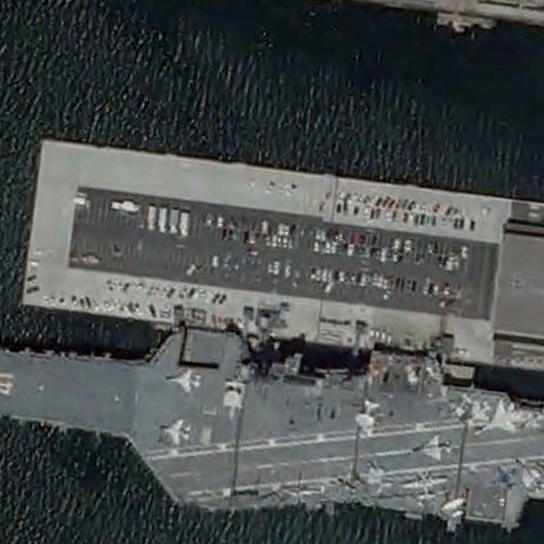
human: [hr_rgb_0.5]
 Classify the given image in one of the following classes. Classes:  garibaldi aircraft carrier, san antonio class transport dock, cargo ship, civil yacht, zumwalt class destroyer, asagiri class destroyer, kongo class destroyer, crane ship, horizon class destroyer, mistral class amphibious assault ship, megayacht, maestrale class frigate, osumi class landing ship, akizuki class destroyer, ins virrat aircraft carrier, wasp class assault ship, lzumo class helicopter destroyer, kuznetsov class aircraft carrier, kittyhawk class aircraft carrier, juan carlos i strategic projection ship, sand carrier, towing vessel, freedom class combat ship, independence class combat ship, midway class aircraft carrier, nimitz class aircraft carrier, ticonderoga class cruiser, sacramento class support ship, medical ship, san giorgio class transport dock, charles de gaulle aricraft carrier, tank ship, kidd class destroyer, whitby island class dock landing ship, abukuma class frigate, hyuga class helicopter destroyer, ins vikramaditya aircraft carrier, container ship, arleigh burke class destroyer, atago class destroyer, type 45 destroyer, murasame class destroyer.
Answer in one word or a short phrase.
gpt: Midway class aircraft carrier